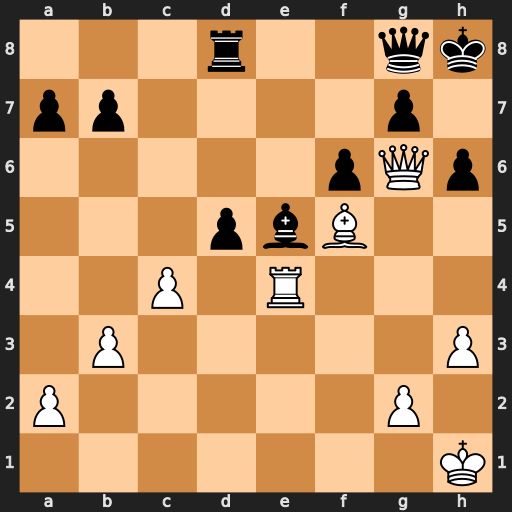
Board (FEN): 3r2qk/pp4p1/5pQp/3pbB2/2P1R3/1P5P/P5P1/7K
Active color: w
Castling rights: -
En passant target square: -
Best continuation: Rh4 Rd7 Bxd7